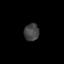
Tissue: skin
Cell type: Epithelial cells
Senescence score: 0.274
Nuclear area (px): 256
Mean DAPI intensity: 66.344